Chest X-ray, PA view. Patient: 35 years old, sex M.
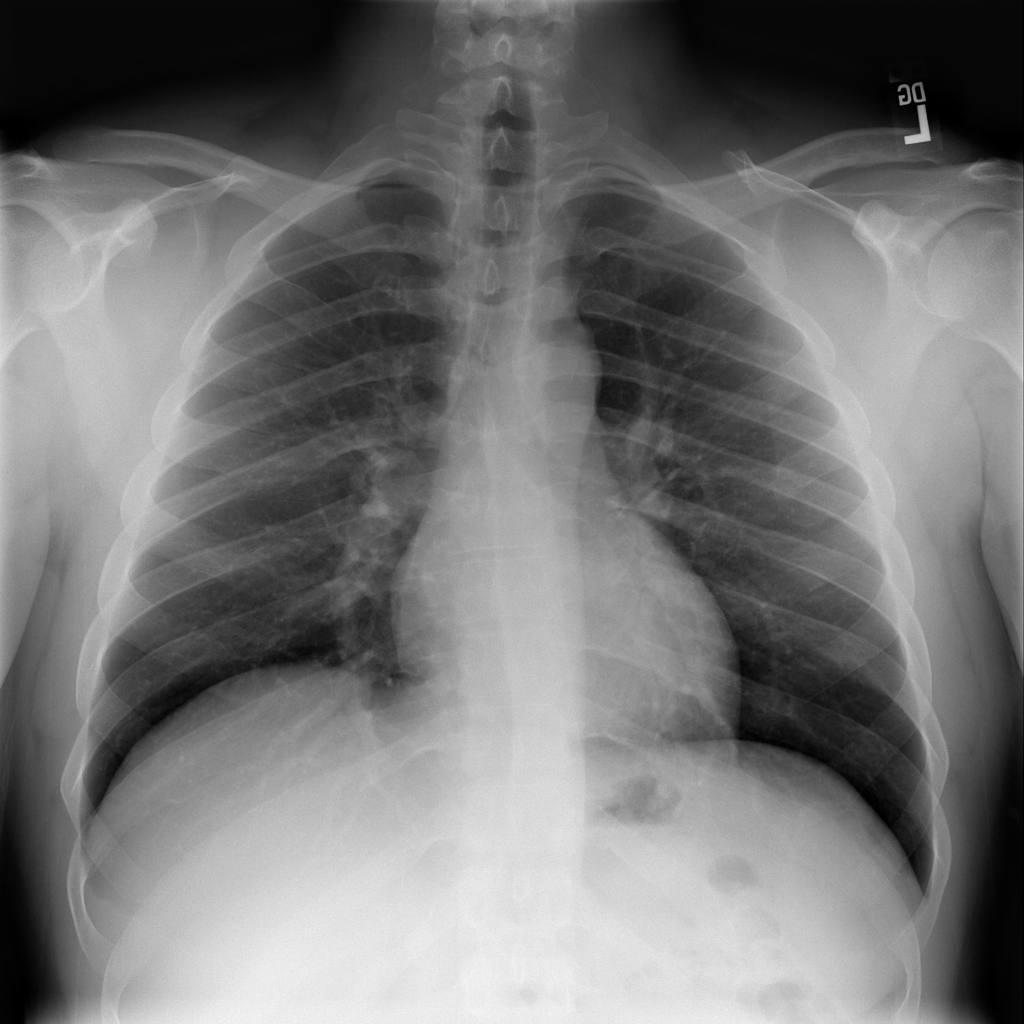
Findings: No Finding